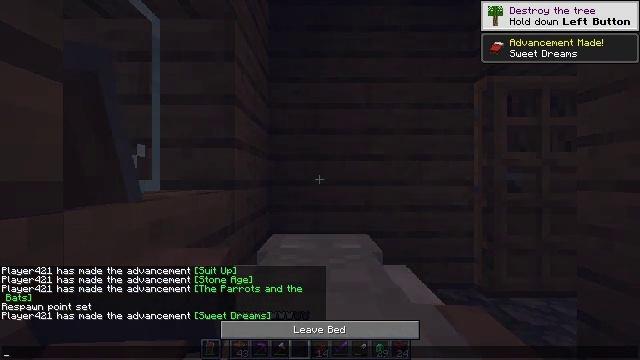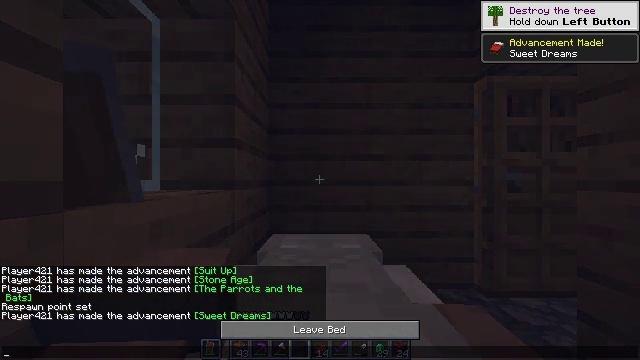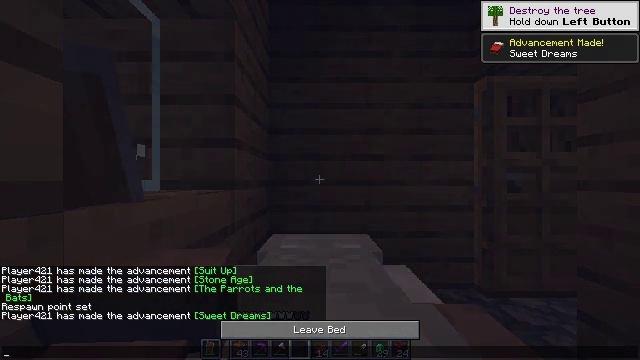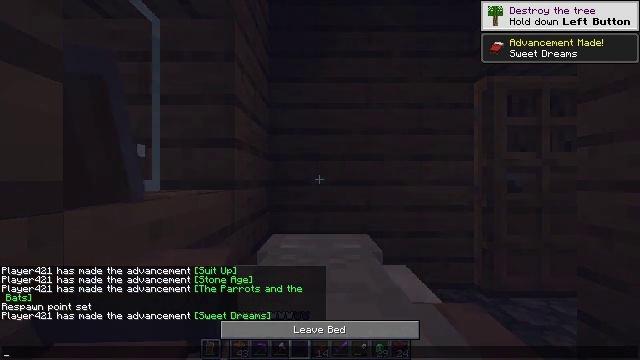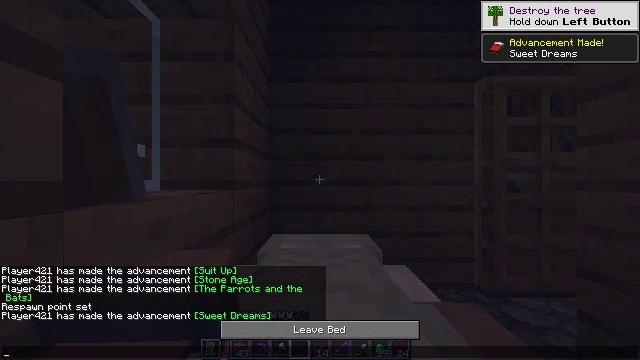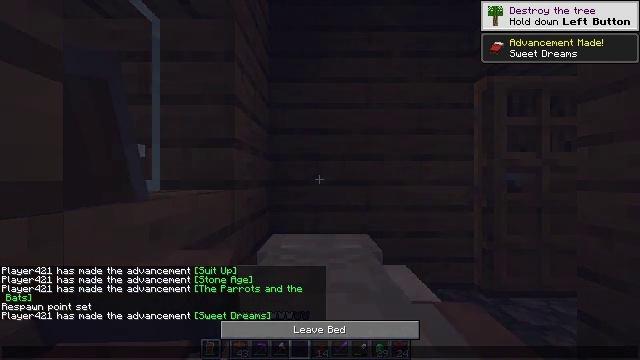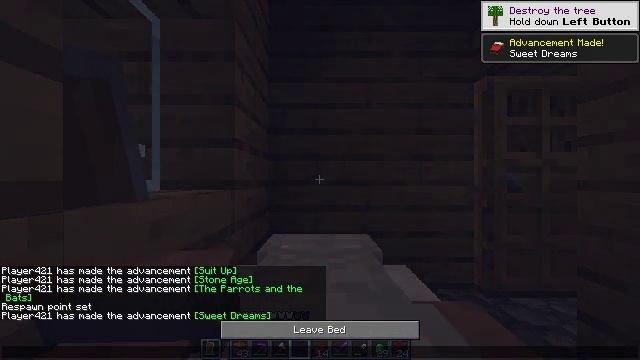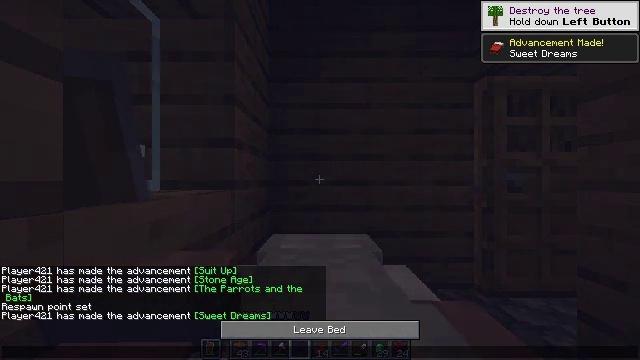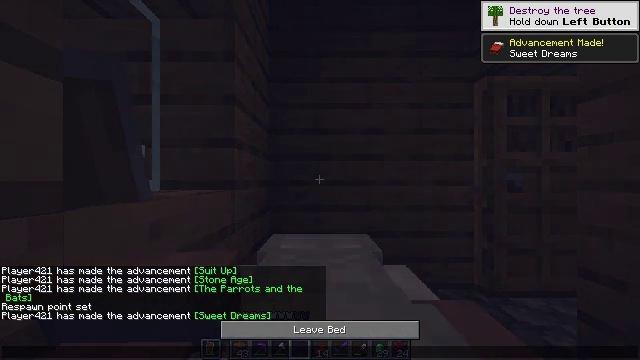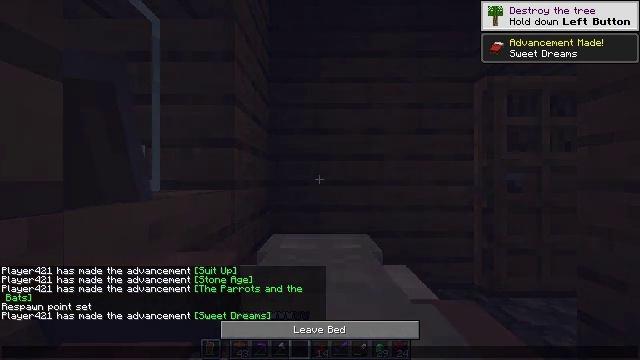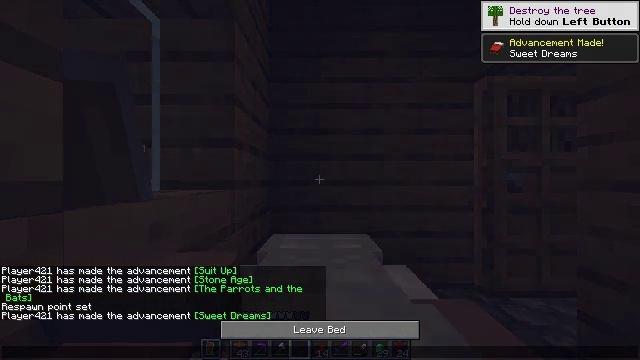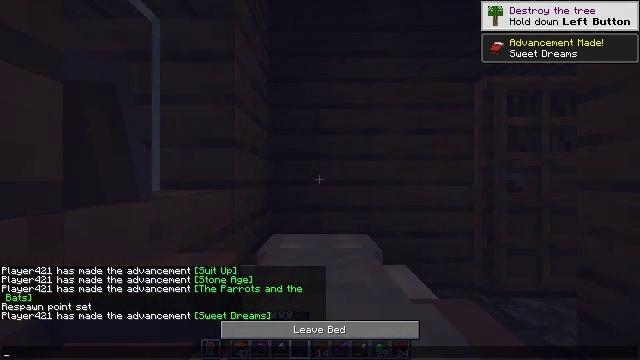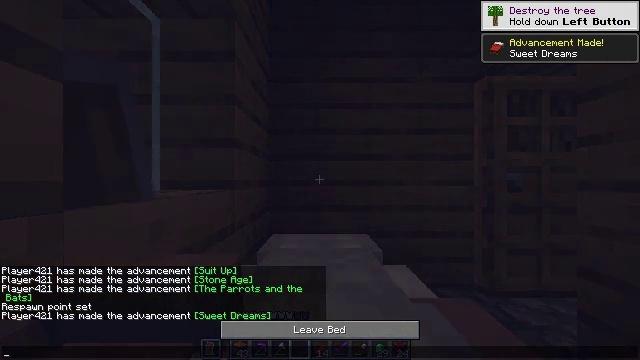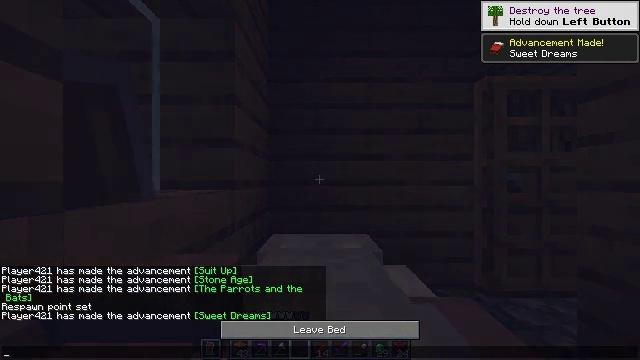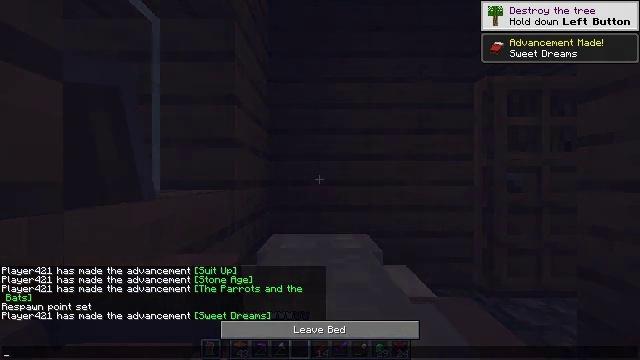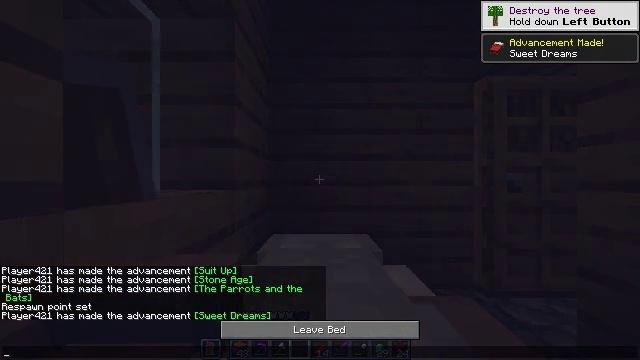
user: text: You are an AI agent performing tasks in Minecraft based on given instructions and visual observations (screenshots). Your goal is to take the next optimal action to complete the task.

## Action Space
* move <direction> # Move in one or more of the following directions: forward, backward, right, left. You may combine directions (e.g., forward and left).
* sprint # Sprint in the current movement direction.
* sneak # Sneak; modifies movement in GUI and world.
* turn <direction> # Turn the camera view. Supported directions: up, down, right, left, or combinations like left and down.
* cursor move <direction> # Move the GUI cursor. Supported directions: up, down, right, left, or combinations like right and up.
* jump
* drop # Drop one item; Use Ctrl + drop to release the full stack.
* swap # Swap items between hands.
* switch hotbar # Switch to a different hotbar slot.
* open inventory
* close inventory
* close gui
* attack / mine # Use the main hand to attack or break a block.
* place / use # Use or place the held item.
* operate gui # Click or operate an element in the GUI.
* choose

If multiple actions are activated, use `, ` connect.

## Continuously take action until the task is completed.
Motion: motion action
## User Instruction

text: Smelt ancient debris to obtain netherite scrap.
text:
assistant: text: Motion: no_op
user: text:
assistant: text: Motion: no_op
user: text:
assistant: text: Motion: no_op
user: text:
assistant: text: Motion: no_op
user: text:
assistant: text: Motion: no_op
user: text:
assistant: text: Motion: no_op
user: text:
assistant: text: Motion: no_op
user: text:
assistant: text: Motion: no_op
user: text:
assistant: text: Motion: no_op
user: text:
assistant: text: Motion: no_op
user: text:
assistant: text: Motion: no_op
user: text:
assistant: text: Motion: no_op
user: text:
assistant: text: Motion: no_op
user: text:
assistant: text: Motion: no_op
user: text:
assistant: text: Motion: no_op
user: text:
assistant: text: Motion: no_op
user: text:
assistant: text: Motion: no_op
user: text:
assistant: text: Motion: no_op
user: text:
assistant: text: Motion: no_op
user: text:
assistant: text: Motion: no_op
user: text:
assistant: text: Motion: no_op
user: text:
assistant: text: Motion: no_op
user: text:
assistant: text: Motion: no_op
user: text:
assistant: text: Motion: no_op
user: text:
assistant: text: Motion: no_op
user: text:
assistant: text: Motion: no_op
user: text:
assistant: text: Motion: no_op
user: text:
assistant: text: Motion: no_op
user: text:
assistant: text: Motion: no_op
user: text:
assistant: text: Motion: no_op